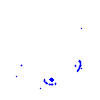
Particle: proton